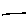
Label: line